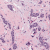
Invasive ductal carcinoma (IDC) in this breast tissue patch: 1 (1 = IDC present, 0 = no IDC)